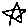
Label: star